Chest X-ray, AP view. Patient: 48 years old, sex M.
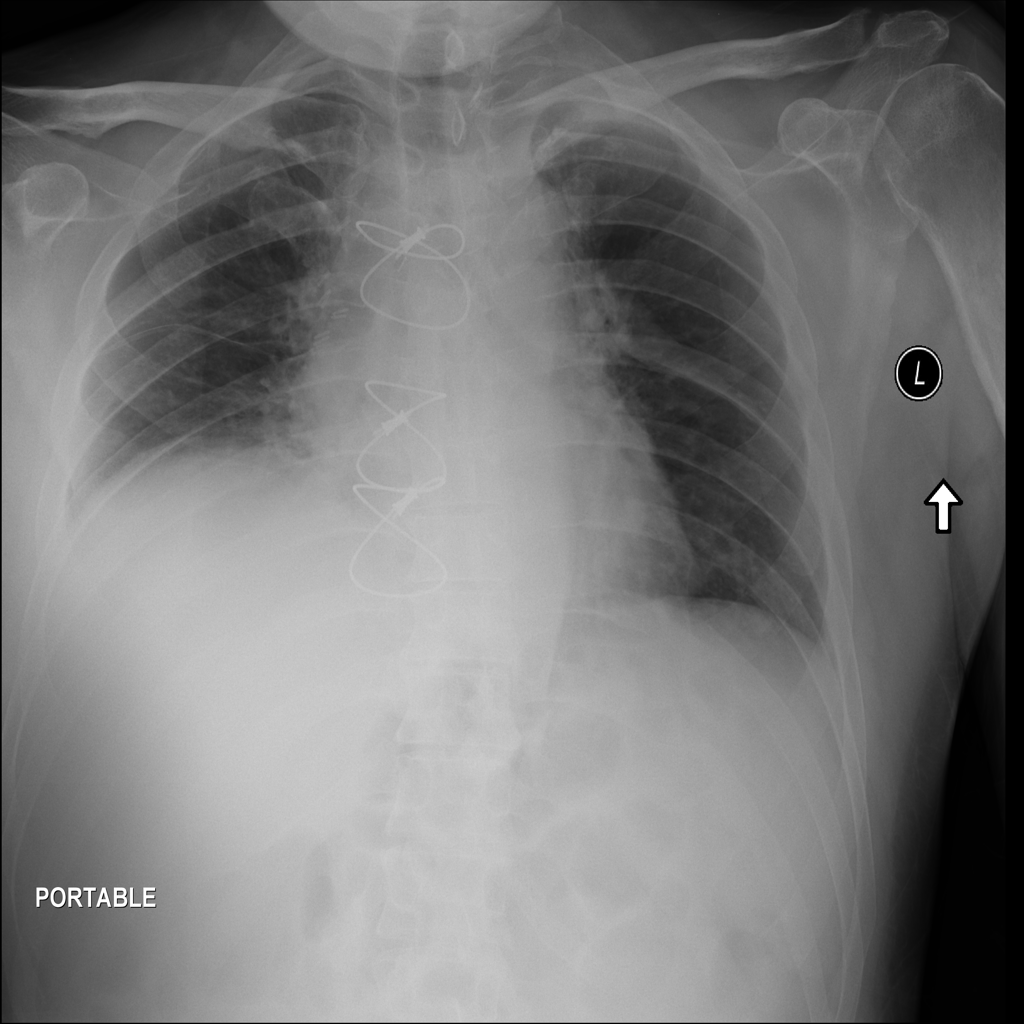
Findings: No Finding